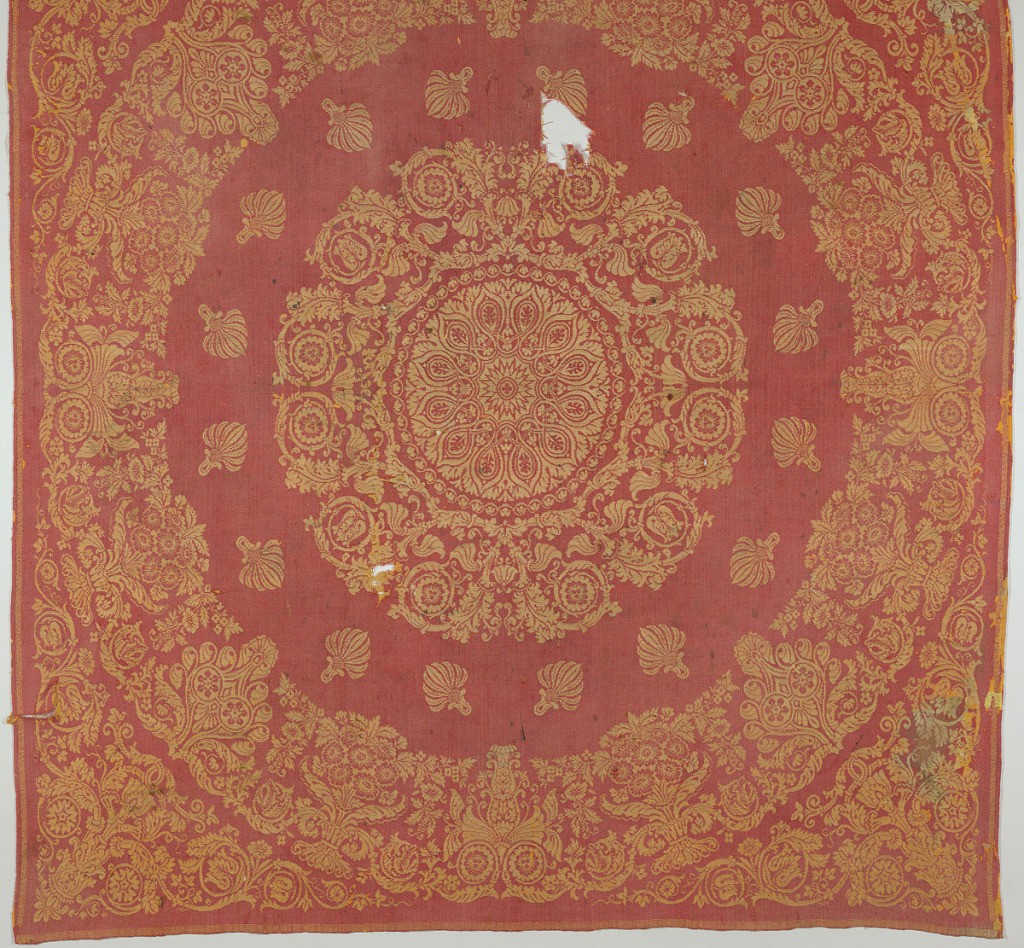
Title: Tablecloth
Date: ca. 1830
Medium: wool Technique: 7/1 satin damask
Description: Concentric arrangement of floral medallion surrounded by elaborate floral borders with formal floral vines in each corner spandrel in rust red and orange-yellow.